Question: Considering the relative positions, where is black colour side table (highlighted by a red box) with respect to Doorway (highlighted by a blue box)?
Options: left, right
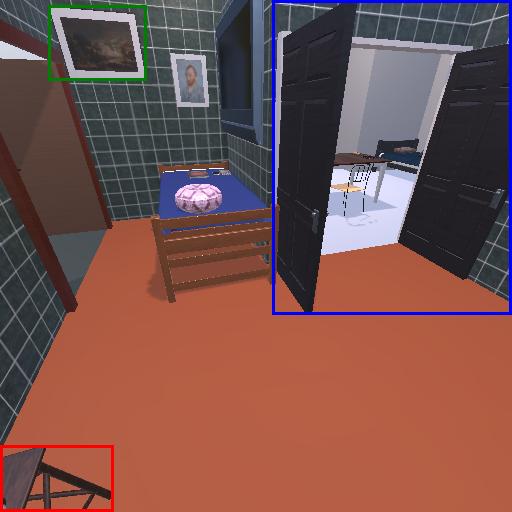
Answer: left